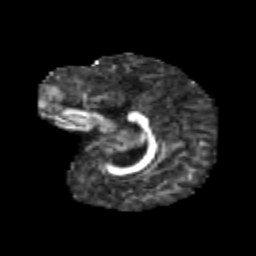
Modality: FA
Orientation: sagittal
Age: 6
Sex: female
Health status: healthy